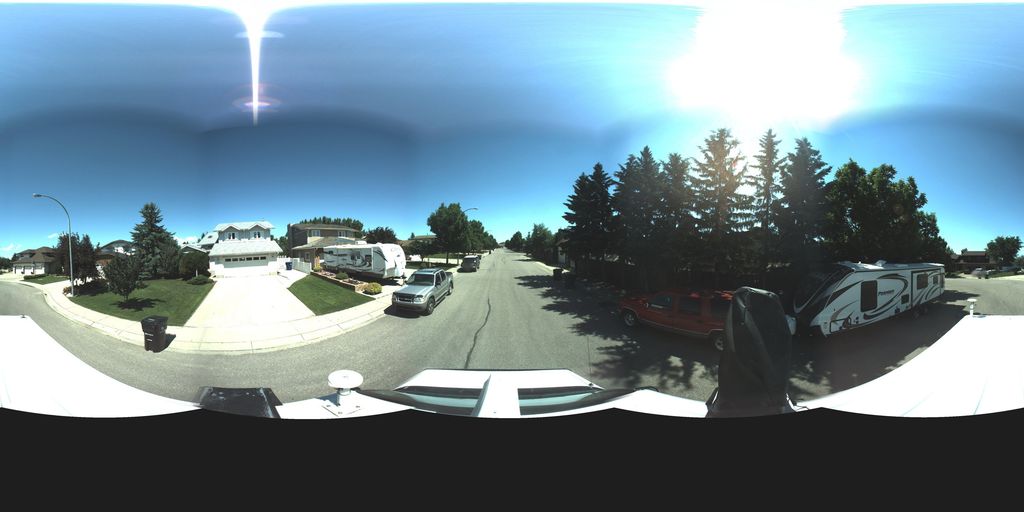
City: saskatoon